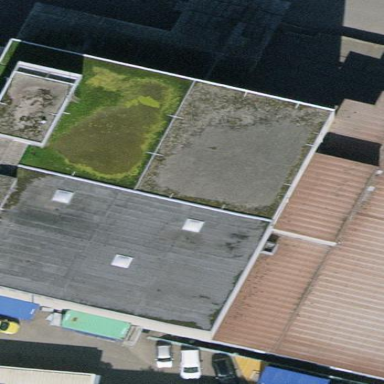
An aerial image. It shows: Industrial building.